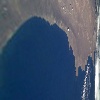
Label: water